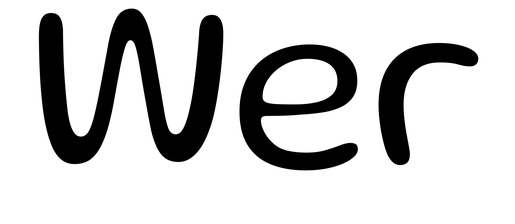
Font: Gluten_Light